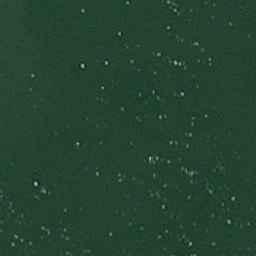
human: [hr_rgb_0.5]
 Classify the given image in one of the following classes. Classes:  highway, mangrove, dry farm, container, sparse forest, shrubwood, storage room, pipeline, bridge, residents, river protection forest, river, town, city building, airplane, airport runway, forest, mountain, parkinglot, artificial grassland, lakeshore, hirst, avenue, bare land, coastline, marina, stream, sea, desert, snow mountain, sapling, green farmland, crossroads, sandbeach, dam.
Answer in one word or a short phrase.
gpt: sea